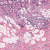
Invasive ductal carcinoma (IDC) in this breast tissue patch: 1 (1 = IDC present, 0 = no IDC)